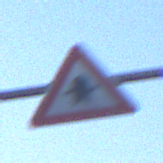
Verkehrszeichen: Vorfahrt
Umgebung: Outdoor, Urban
Tageszeit: Dawn
Wetter: Clear
Licht: Natural
Jahreszeit: NotSpecified
Kontrast: LowContrast